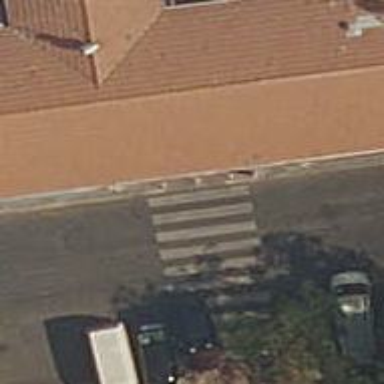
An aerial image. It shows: Uncontrolled road crossing.